Question: I'm able to use 'CGContextDrawRadialGradient' to make a sphere that does an alpha fade to 'UIColor.clearColor' and it works.
However, I'm trying to do this type of thing:

While placing some strategic spheres around makes for an interesting effect (similar to LED backlights in strategic places), I would love to get a true glow. 'drawRect'
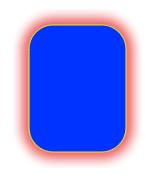
Answer: You can create a glow effect around any path using 'CGContextSetShadowWithColor', but you don't get precise control over the appearance. In particular, the default shadow is fairly light:

And the only way I know of to make it darker is to draw it again over itself:

Not optimal, but it approximates what you want pretty well.
Those images were generated by the following 'drawRect':
'''
- (void)drawRect:(CGRect)rect
{
CGContextRef context = UIGraphicsGetCurrentContext();
CGMutablePathRef path = CGPathCreateMutable();
int padding = 20;
CGPathMoveToPoint(path, NULL, padding, padding);
CGPathAddLineToPoint(path, NULL, rect.size.width - padding, rect.size.height / 2);
CGPathAddLineToPoint(path, NULL, padding, rect.size.height - padding);
CGContextSetShadowWithColor(context, CGSizeZero, 20, UIColor.redColor.CGColor);
CGContextSetFillColorWithColor(context, UIColor.blueColor.CGColor);
CGContextAddPath(context, path);
CGContextFillPath(context);
// CGContextAddPath(context, path);
// CGContextFillPath(context);
CGPathRelease(path);
}
'''
One thing to bear in mind is that rendering fuzzy shadows is fairly expensive, which may or may not be a problem depending on how often your views are redrawn. If the shadows don't need to animate, consider rendering them to a 'UIImage' once and just displaying the result in a 'UIImageView'.